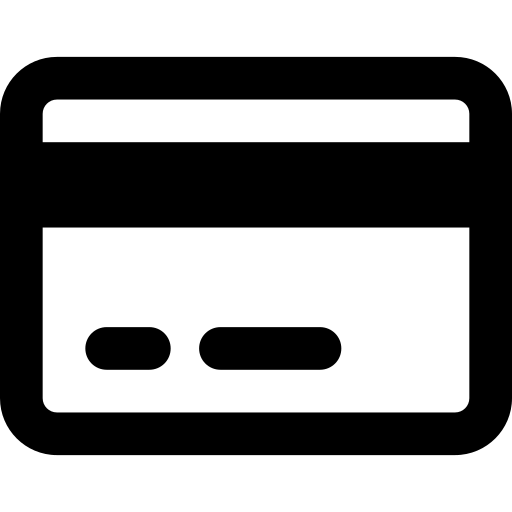
Tags: icon, FontAwesome, fa-icon, outline, credit, card